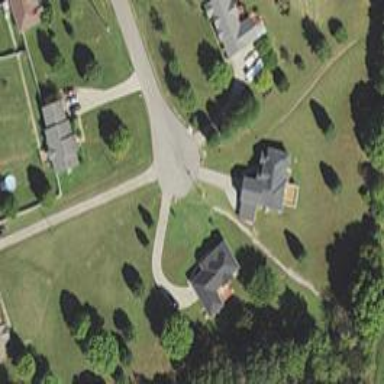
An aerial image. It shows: Turning circle on the road.